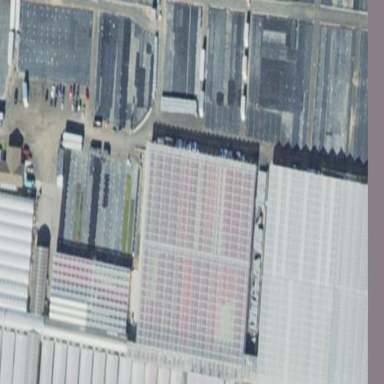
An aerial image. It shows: Greenhouse used for horticulture.